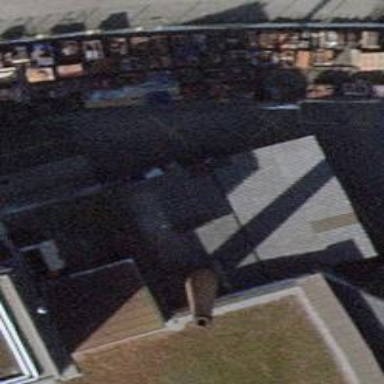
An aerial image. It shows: View of roof of building.